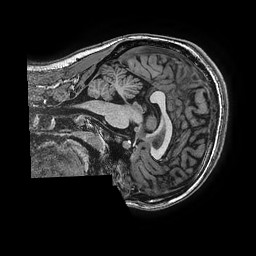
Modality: T1w
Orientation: sagittal
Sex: female
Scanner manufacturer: ge
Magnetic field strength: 3 T
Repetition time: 0.0077 s
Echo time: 0.003436 s